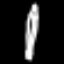
Label: pencil